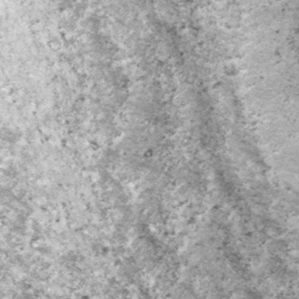
Label: frost